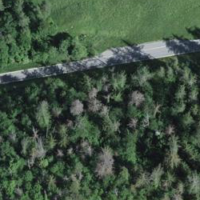
EUNIS habitat code: 43
Species observed at this site:
Vulpes vulpes
Anthriscus sylvestris